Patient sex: M
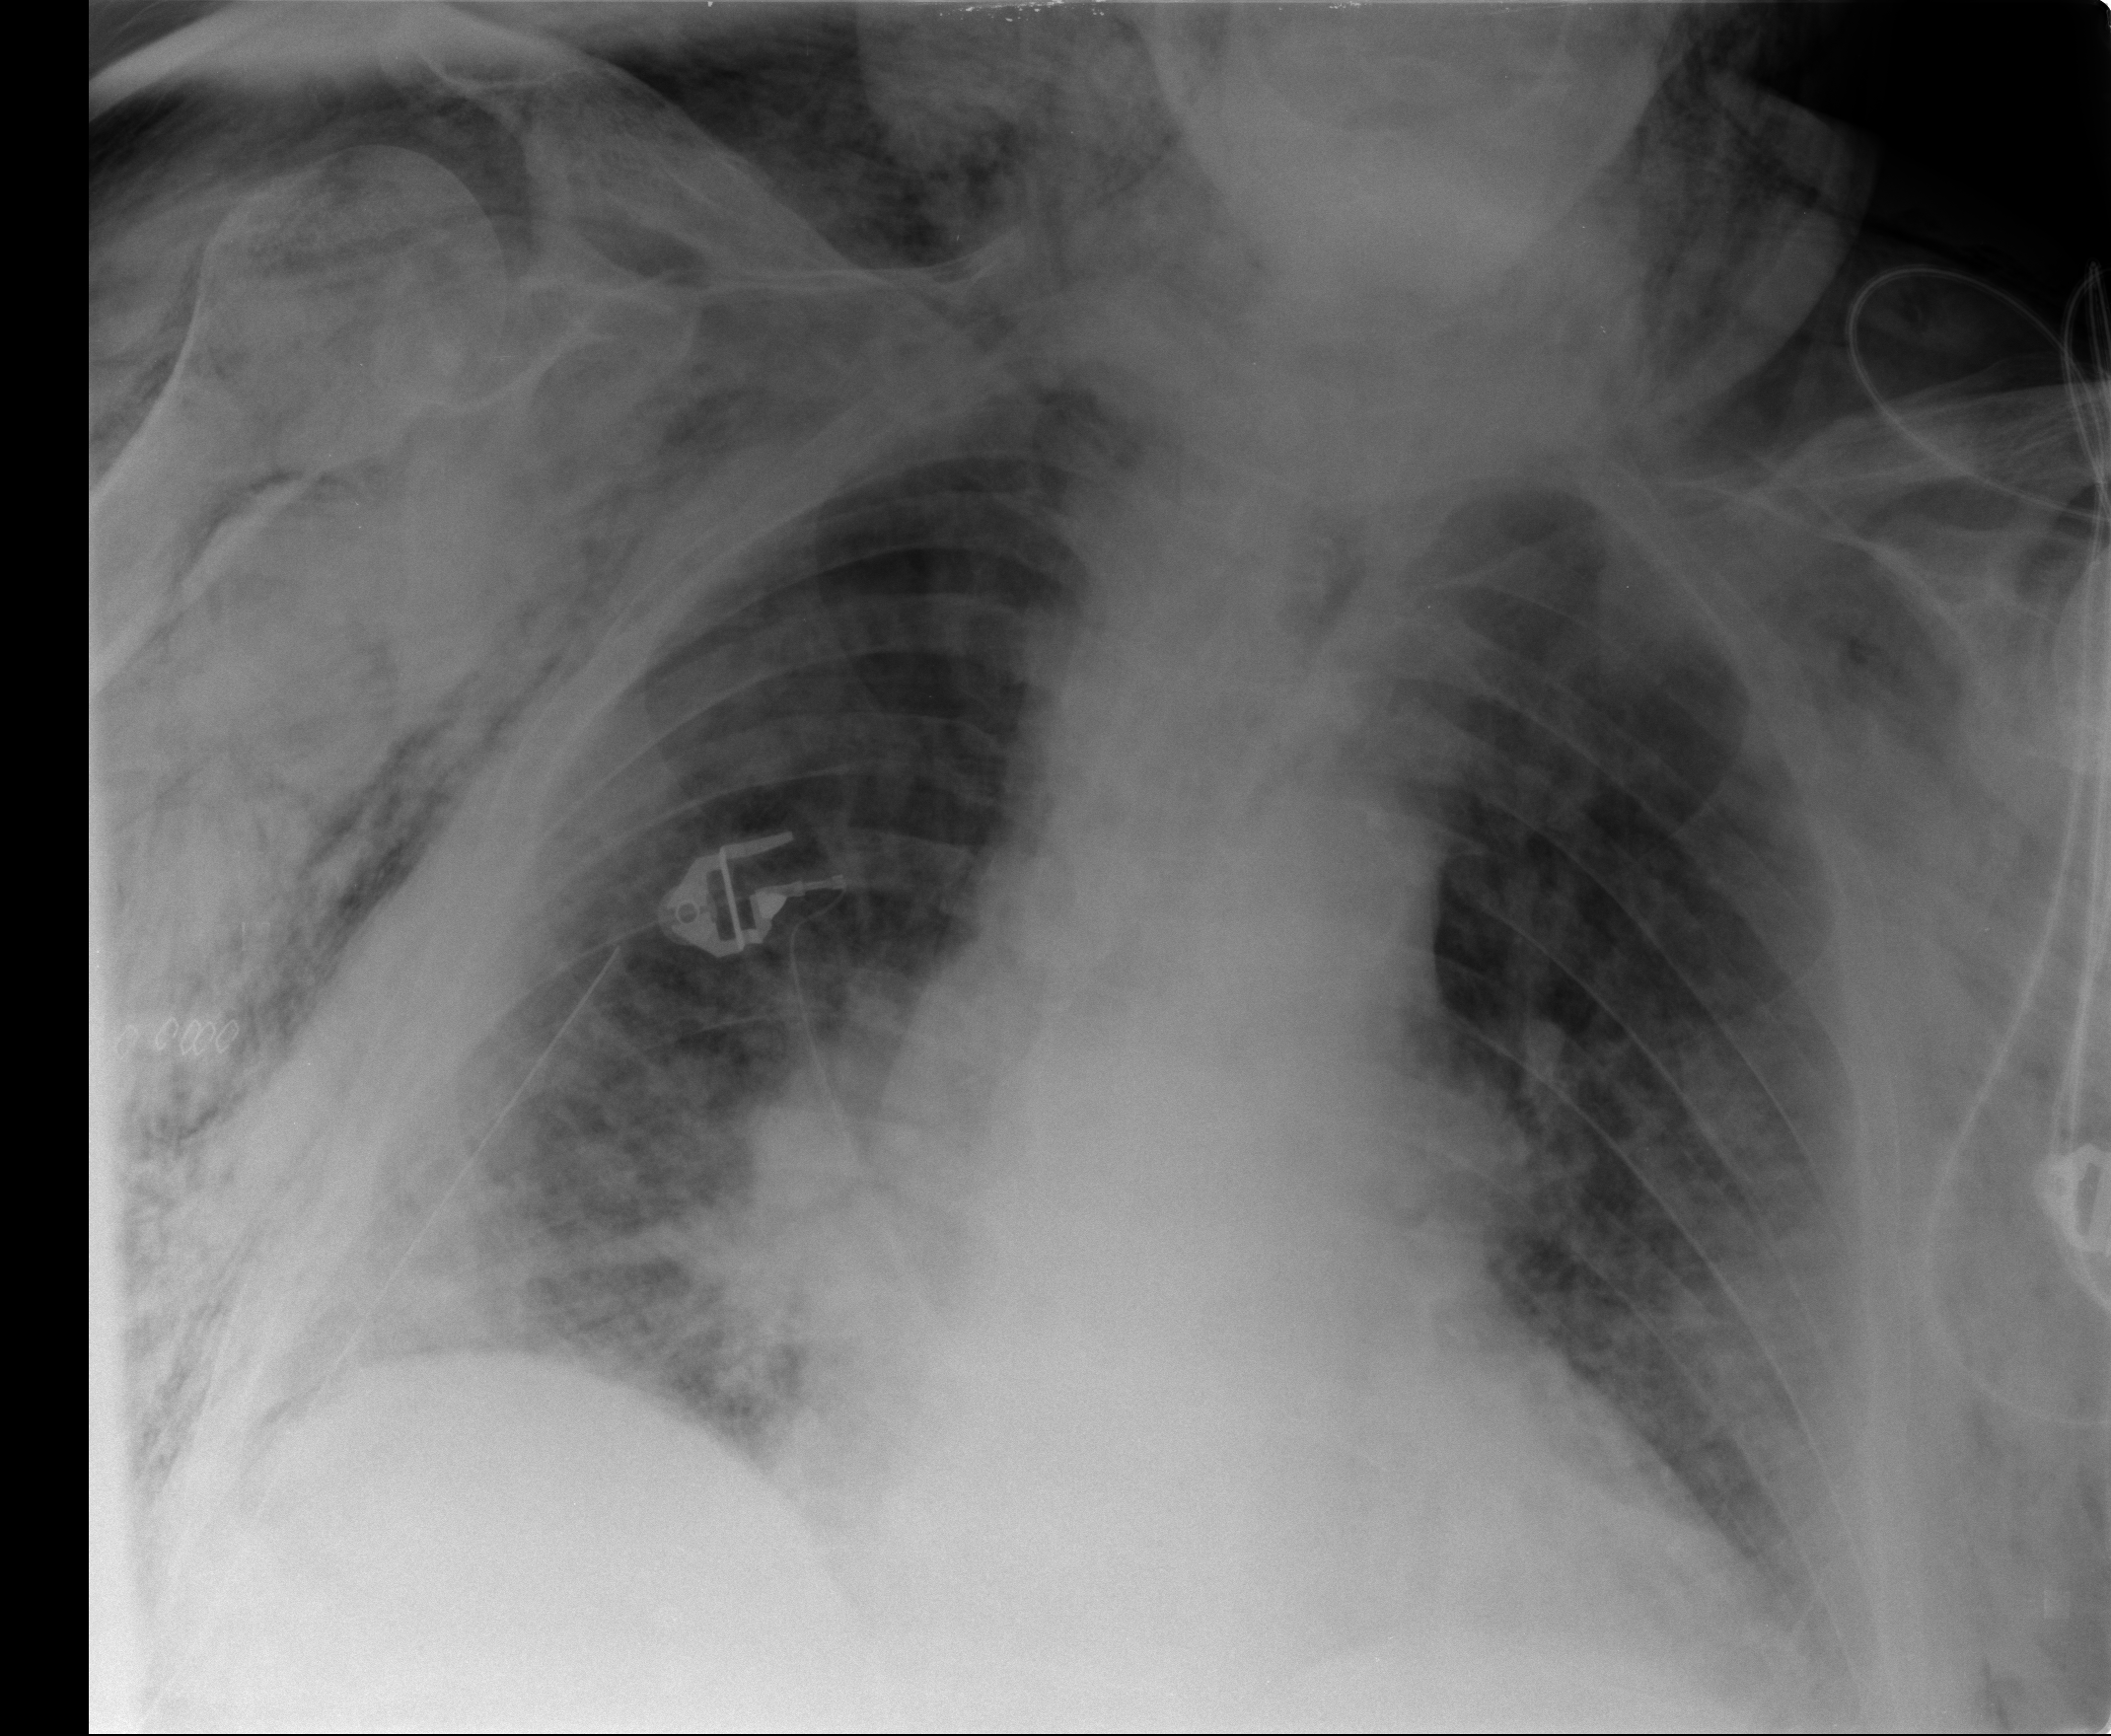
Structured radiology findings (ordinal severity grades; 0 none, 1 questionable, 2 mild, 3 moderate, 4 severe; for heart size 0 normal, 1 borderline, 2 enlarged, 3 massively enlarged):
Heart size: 0
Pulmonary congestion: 2
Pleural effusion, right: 1
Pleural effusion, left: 0
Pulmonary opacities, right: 2
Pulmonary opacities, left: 2
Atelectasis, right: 2
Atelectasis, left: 2